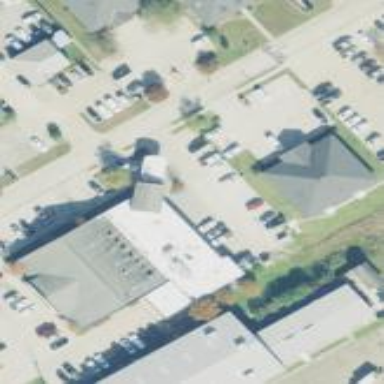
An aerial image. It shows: Building.